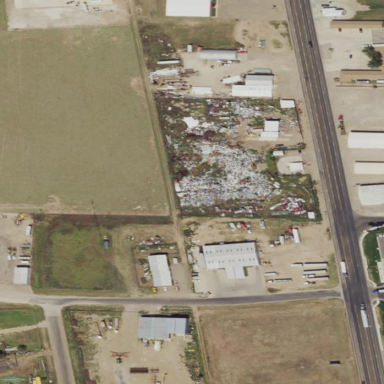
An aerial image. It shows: Scrap yard located in industrial area.